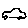
Label: car